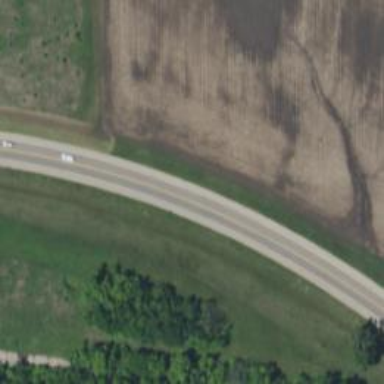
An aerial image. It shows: Primary highway.